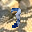
Label: 3